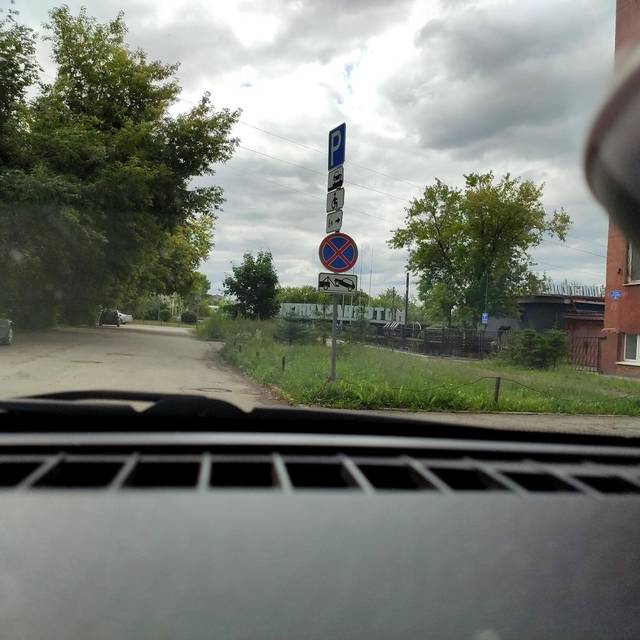
Region: Russia
Coordinates: 58.02, 56.272